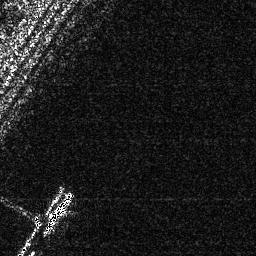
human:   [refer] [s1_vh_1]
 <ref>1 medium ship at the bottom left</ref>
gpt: <box>[[16, 73, 28, 91, 0]]</box>